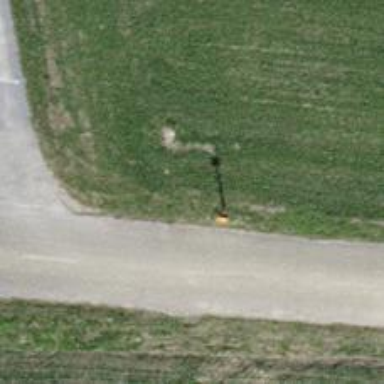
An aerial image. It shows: Aerial marker.